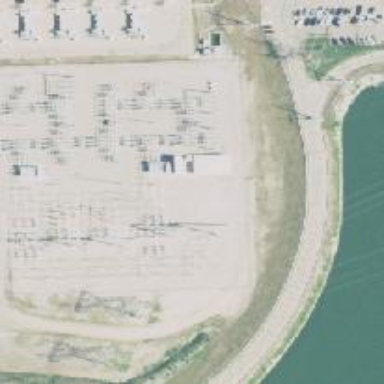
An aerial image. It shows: Switch used for power control.